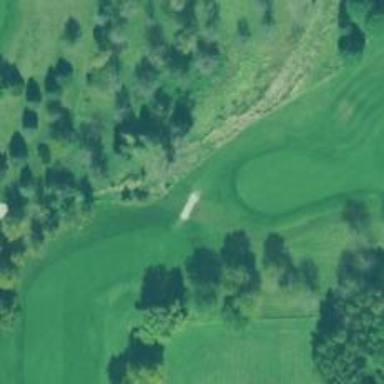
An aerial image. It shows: Pathway for golfing.